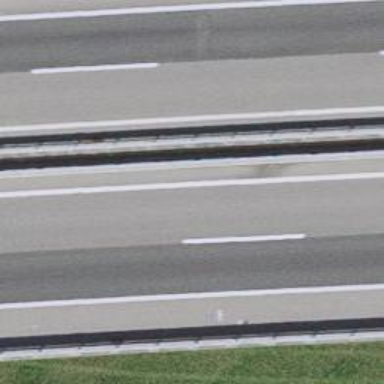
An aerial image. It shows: Motorway bridge with asphalt surface. The bridge structure is made of beams.